Platform: macOS
Application: Chrome
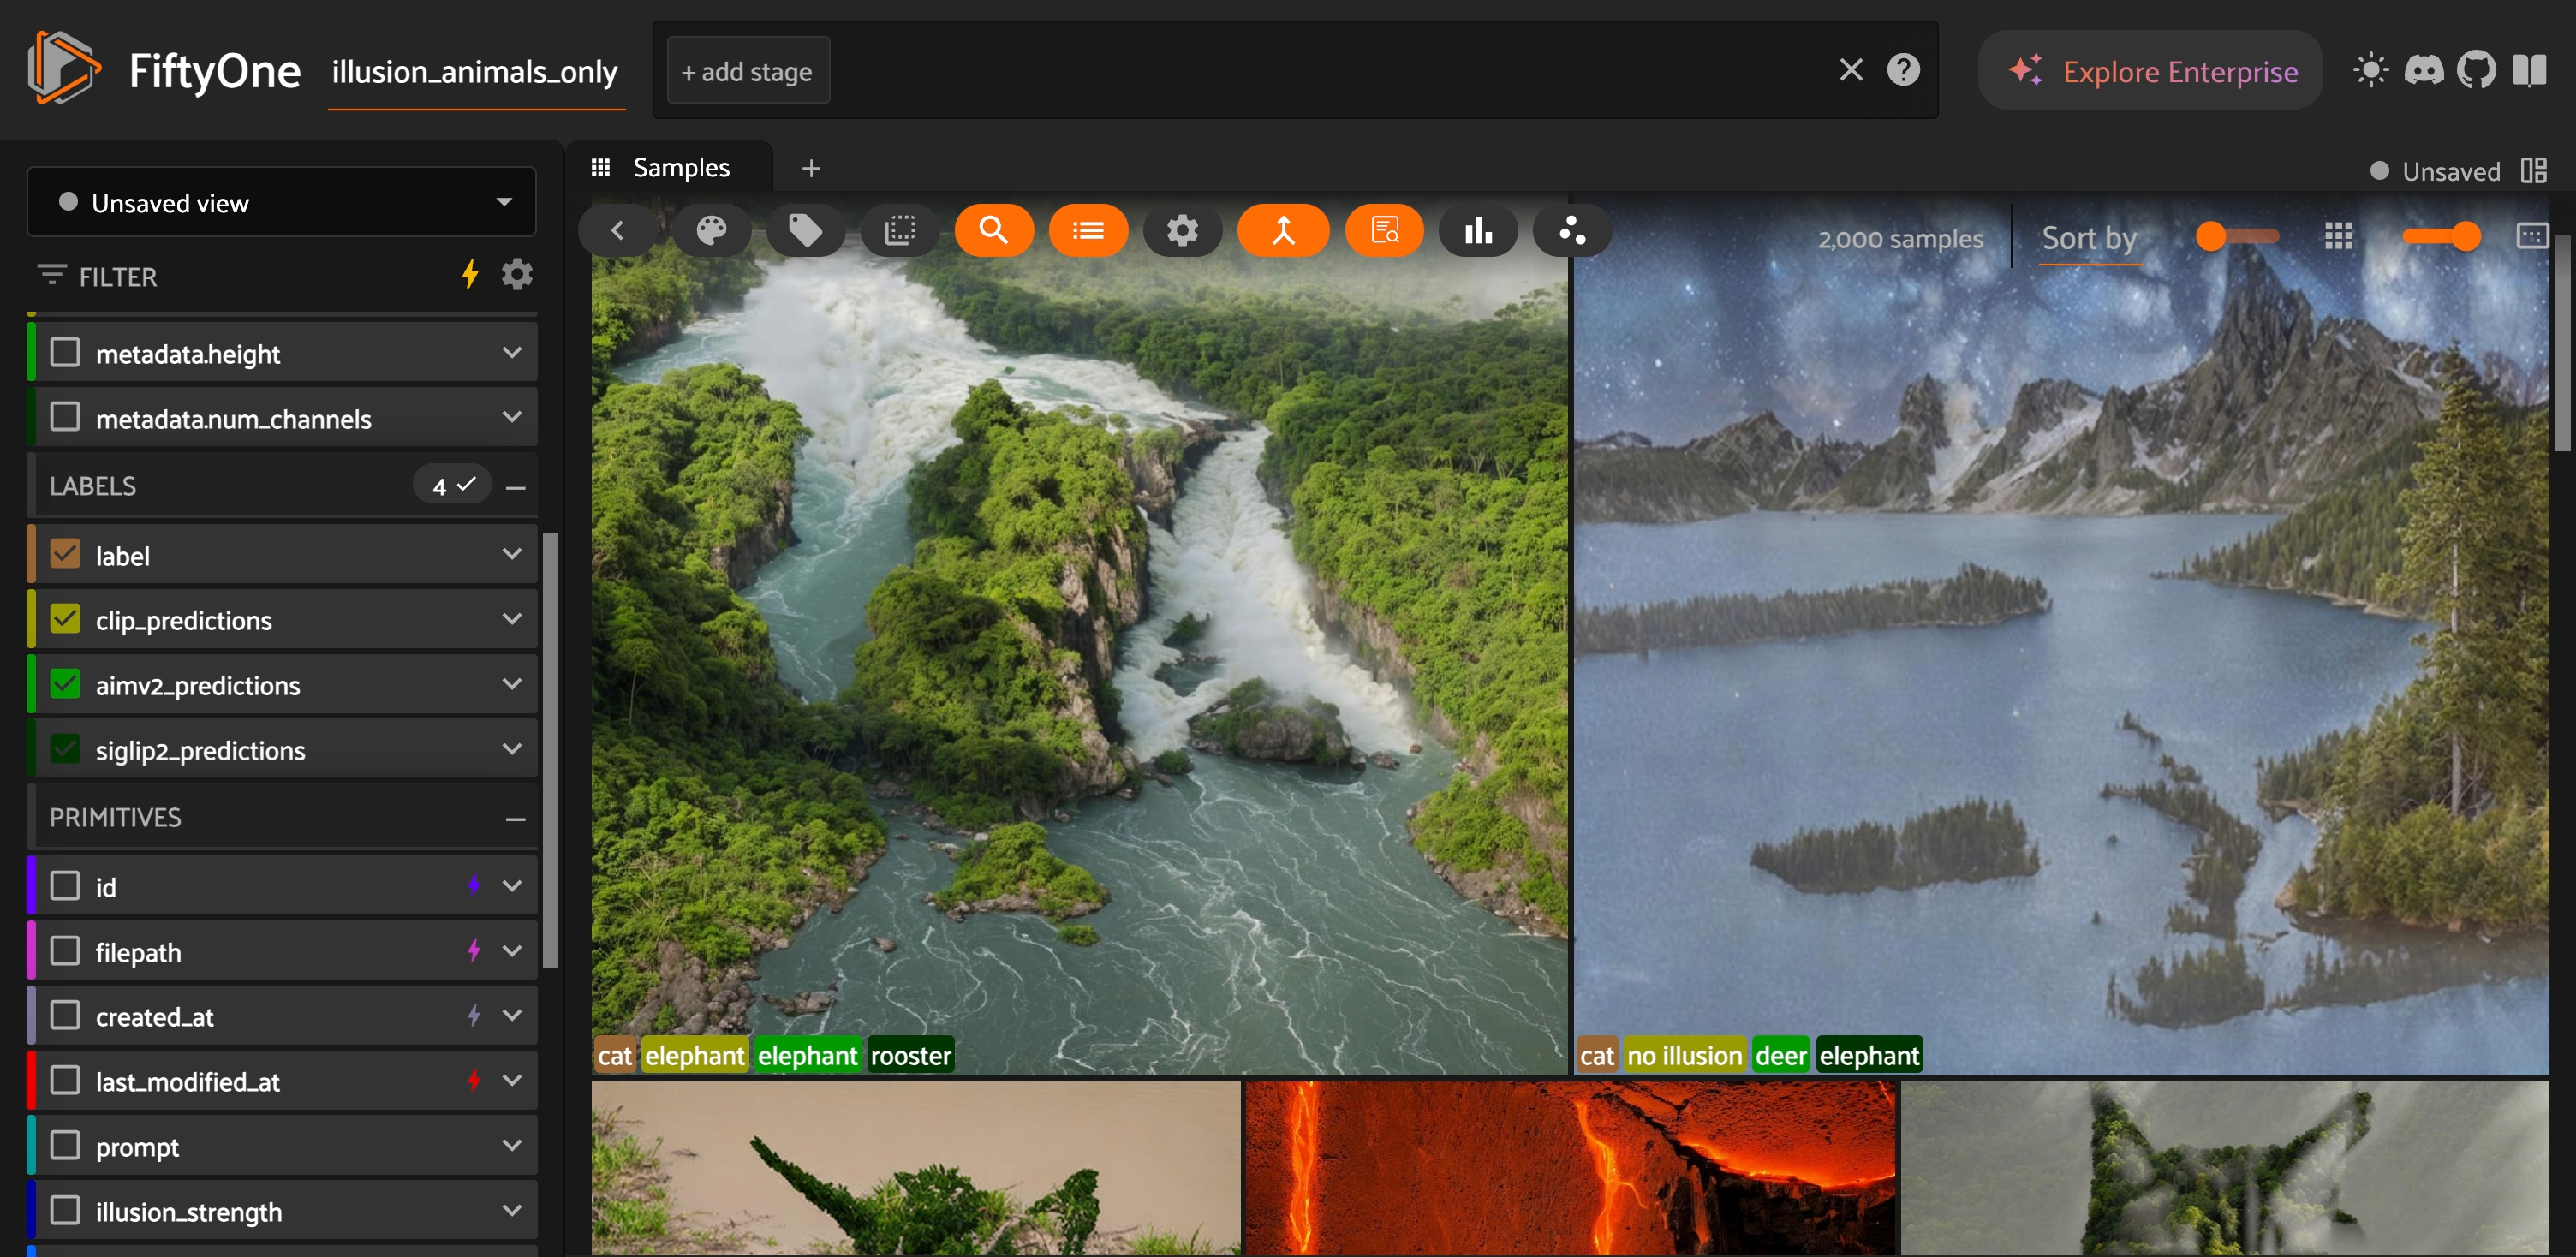
task_description: Open color settings menu
action_type: click
element_info: Icon
steps_since_start: 1